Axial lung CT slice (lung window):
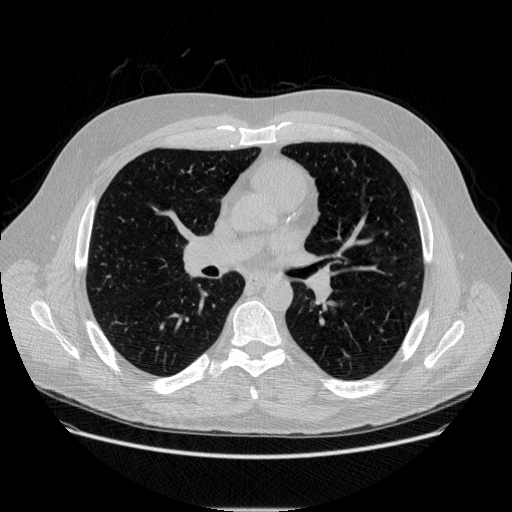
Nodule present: no